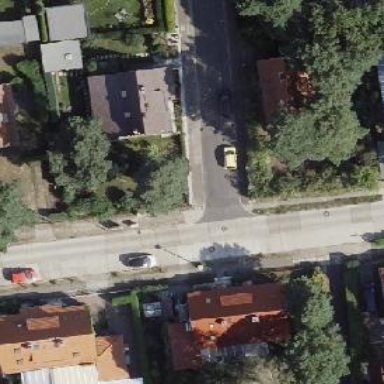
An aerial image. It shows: Unmarked crossing on the road.